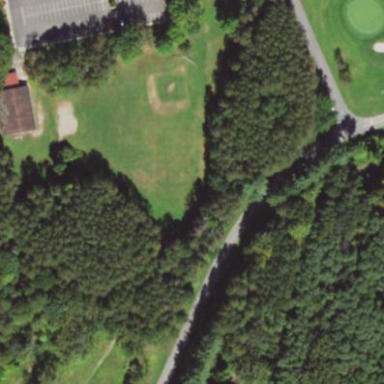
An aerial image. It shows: Baseball pitch for leisure land activities.